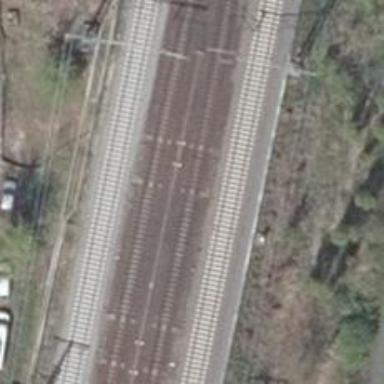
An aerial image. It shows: Railway track with contact line for electrification.